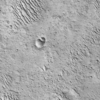
Label: not_dusty